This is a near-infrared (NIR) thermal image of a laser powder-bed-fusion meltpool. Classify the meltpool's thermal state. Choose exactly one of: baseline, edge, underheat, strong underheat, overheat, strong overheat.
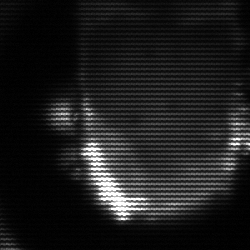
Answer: baseline